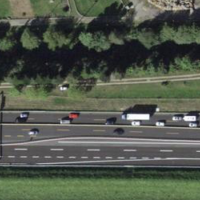
EUNIS habitat code: 57
Species observed at this site:
Melanargia galathea